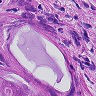
Metastatic tissue present: yes